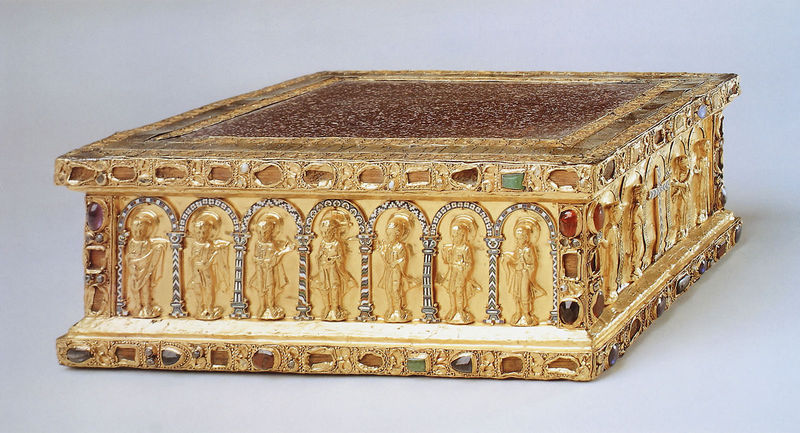
Titel: Gertrudis- Tragaltar aus dem Welfenschatz
Institution: Cleveland, The Cleveland Museum of Art
Schlagwörter: bunt, schmuck, säulen, steine, gold, edelsteine, relief, figuren, ornamente, metall, bögen, deckel, gefäß, buch, dose, vergoldet, kreuz, rechteck, mosaik, altar, arkaden, kasten, heilige, schatulle, block, schrein, kästchen, liturgie, amethyst, bernstein, kubus, goldschmied, beschädigt, gemmen, kunstschmied, schmuckdose